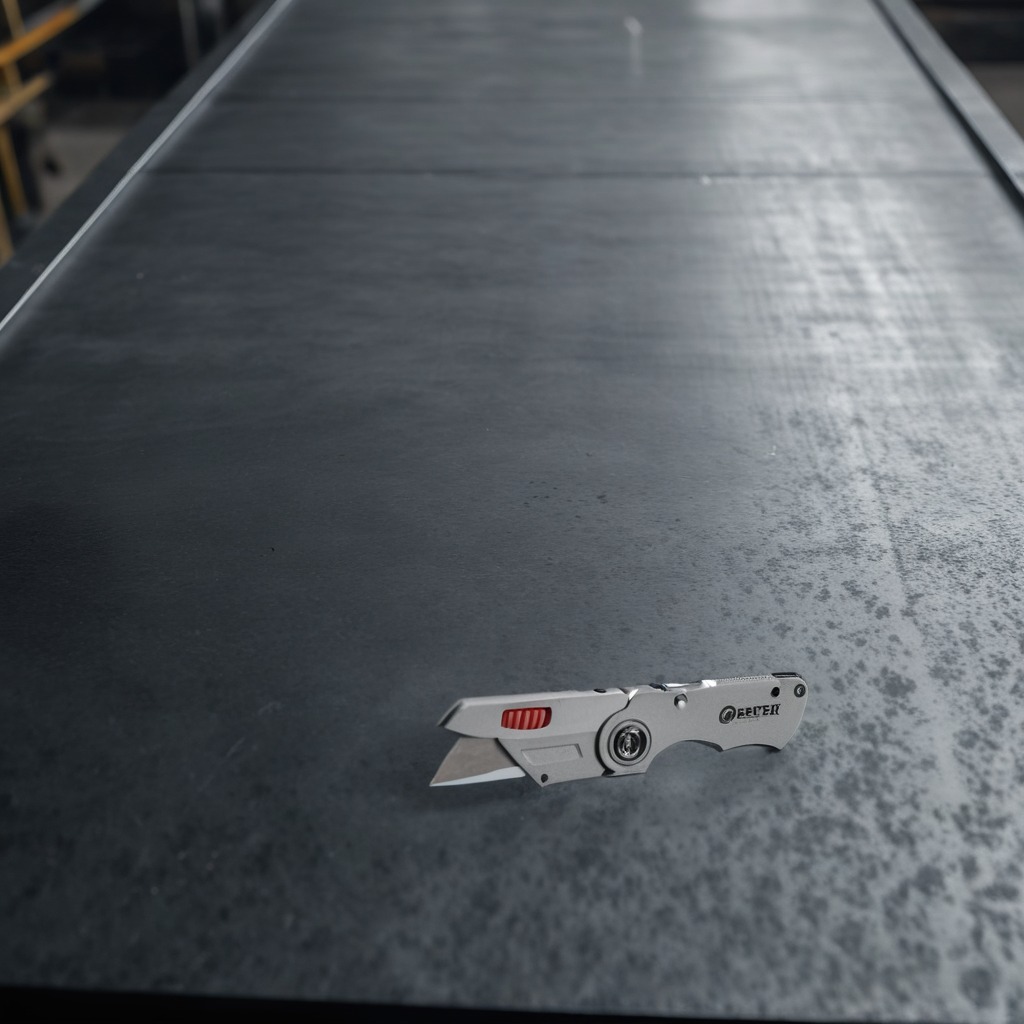
A utility knife is lying on the cold steel table in a mining workshop.